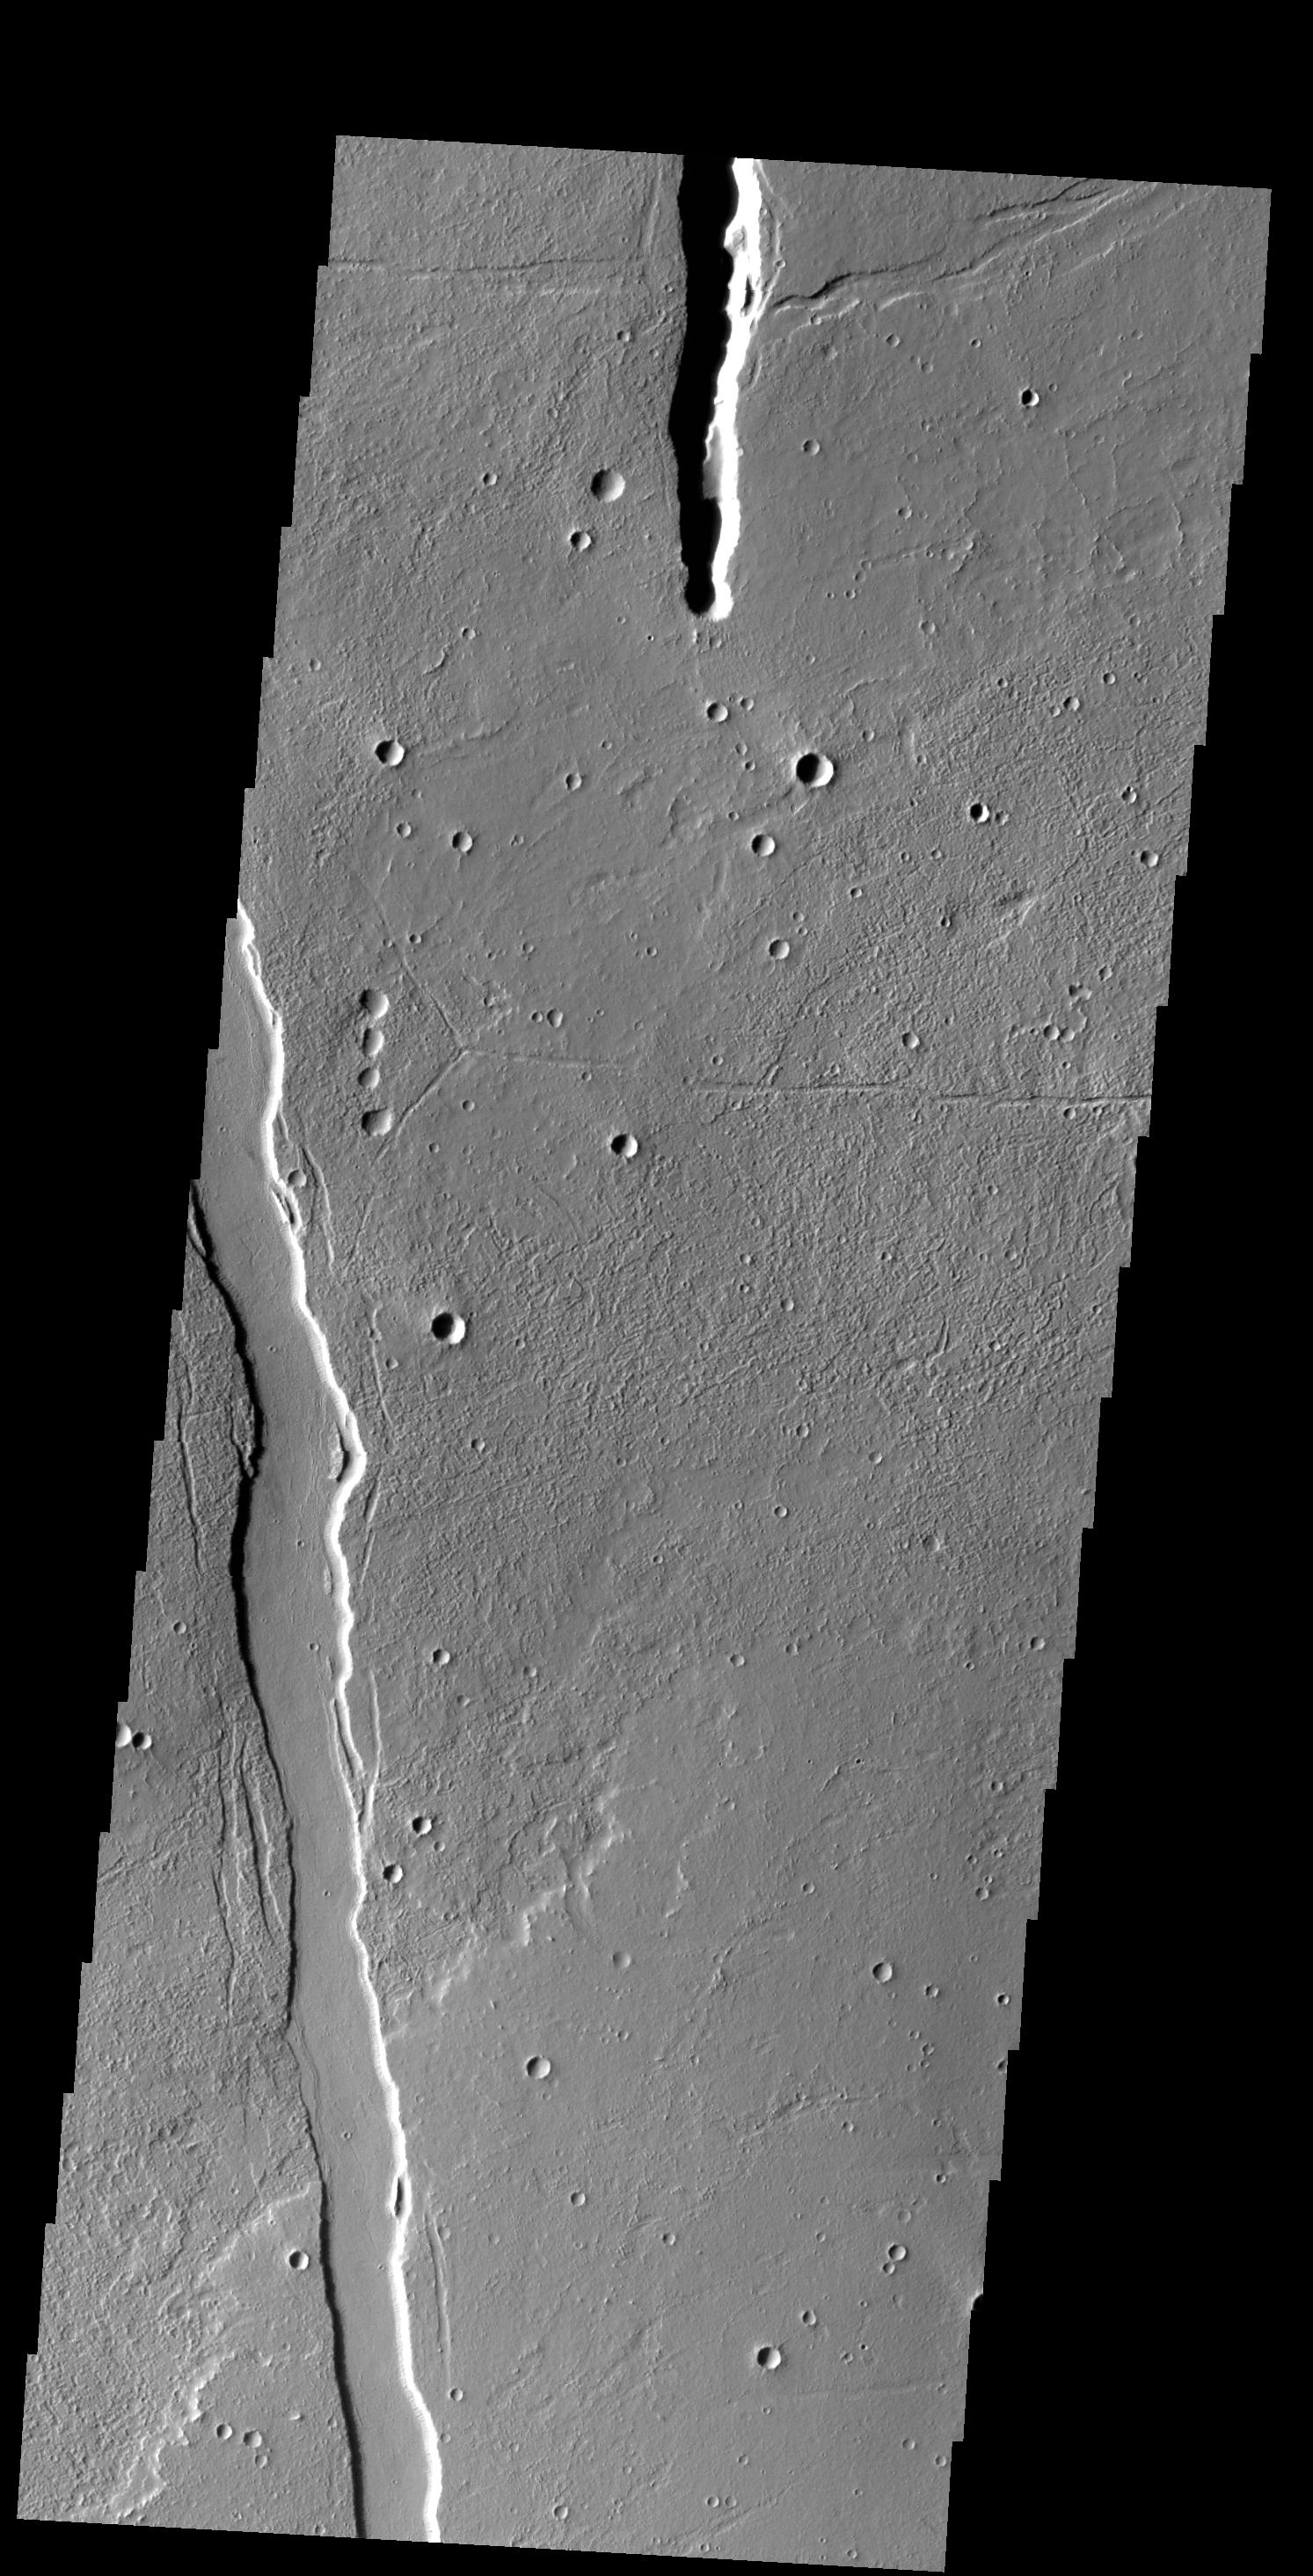
Cyane Fossae Mars, 2001 Mars Odyssey